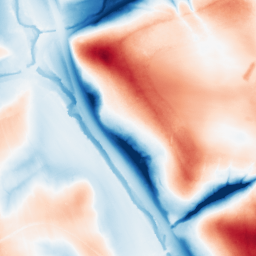
Category: trend_removal
Decomposition family: local_polynomial
Decomposition parameters: window_size: 101
degree: 3
Upsampling method: bicubic_3x
Upsampling parameters: scale: 3
Upsampling scale: 3